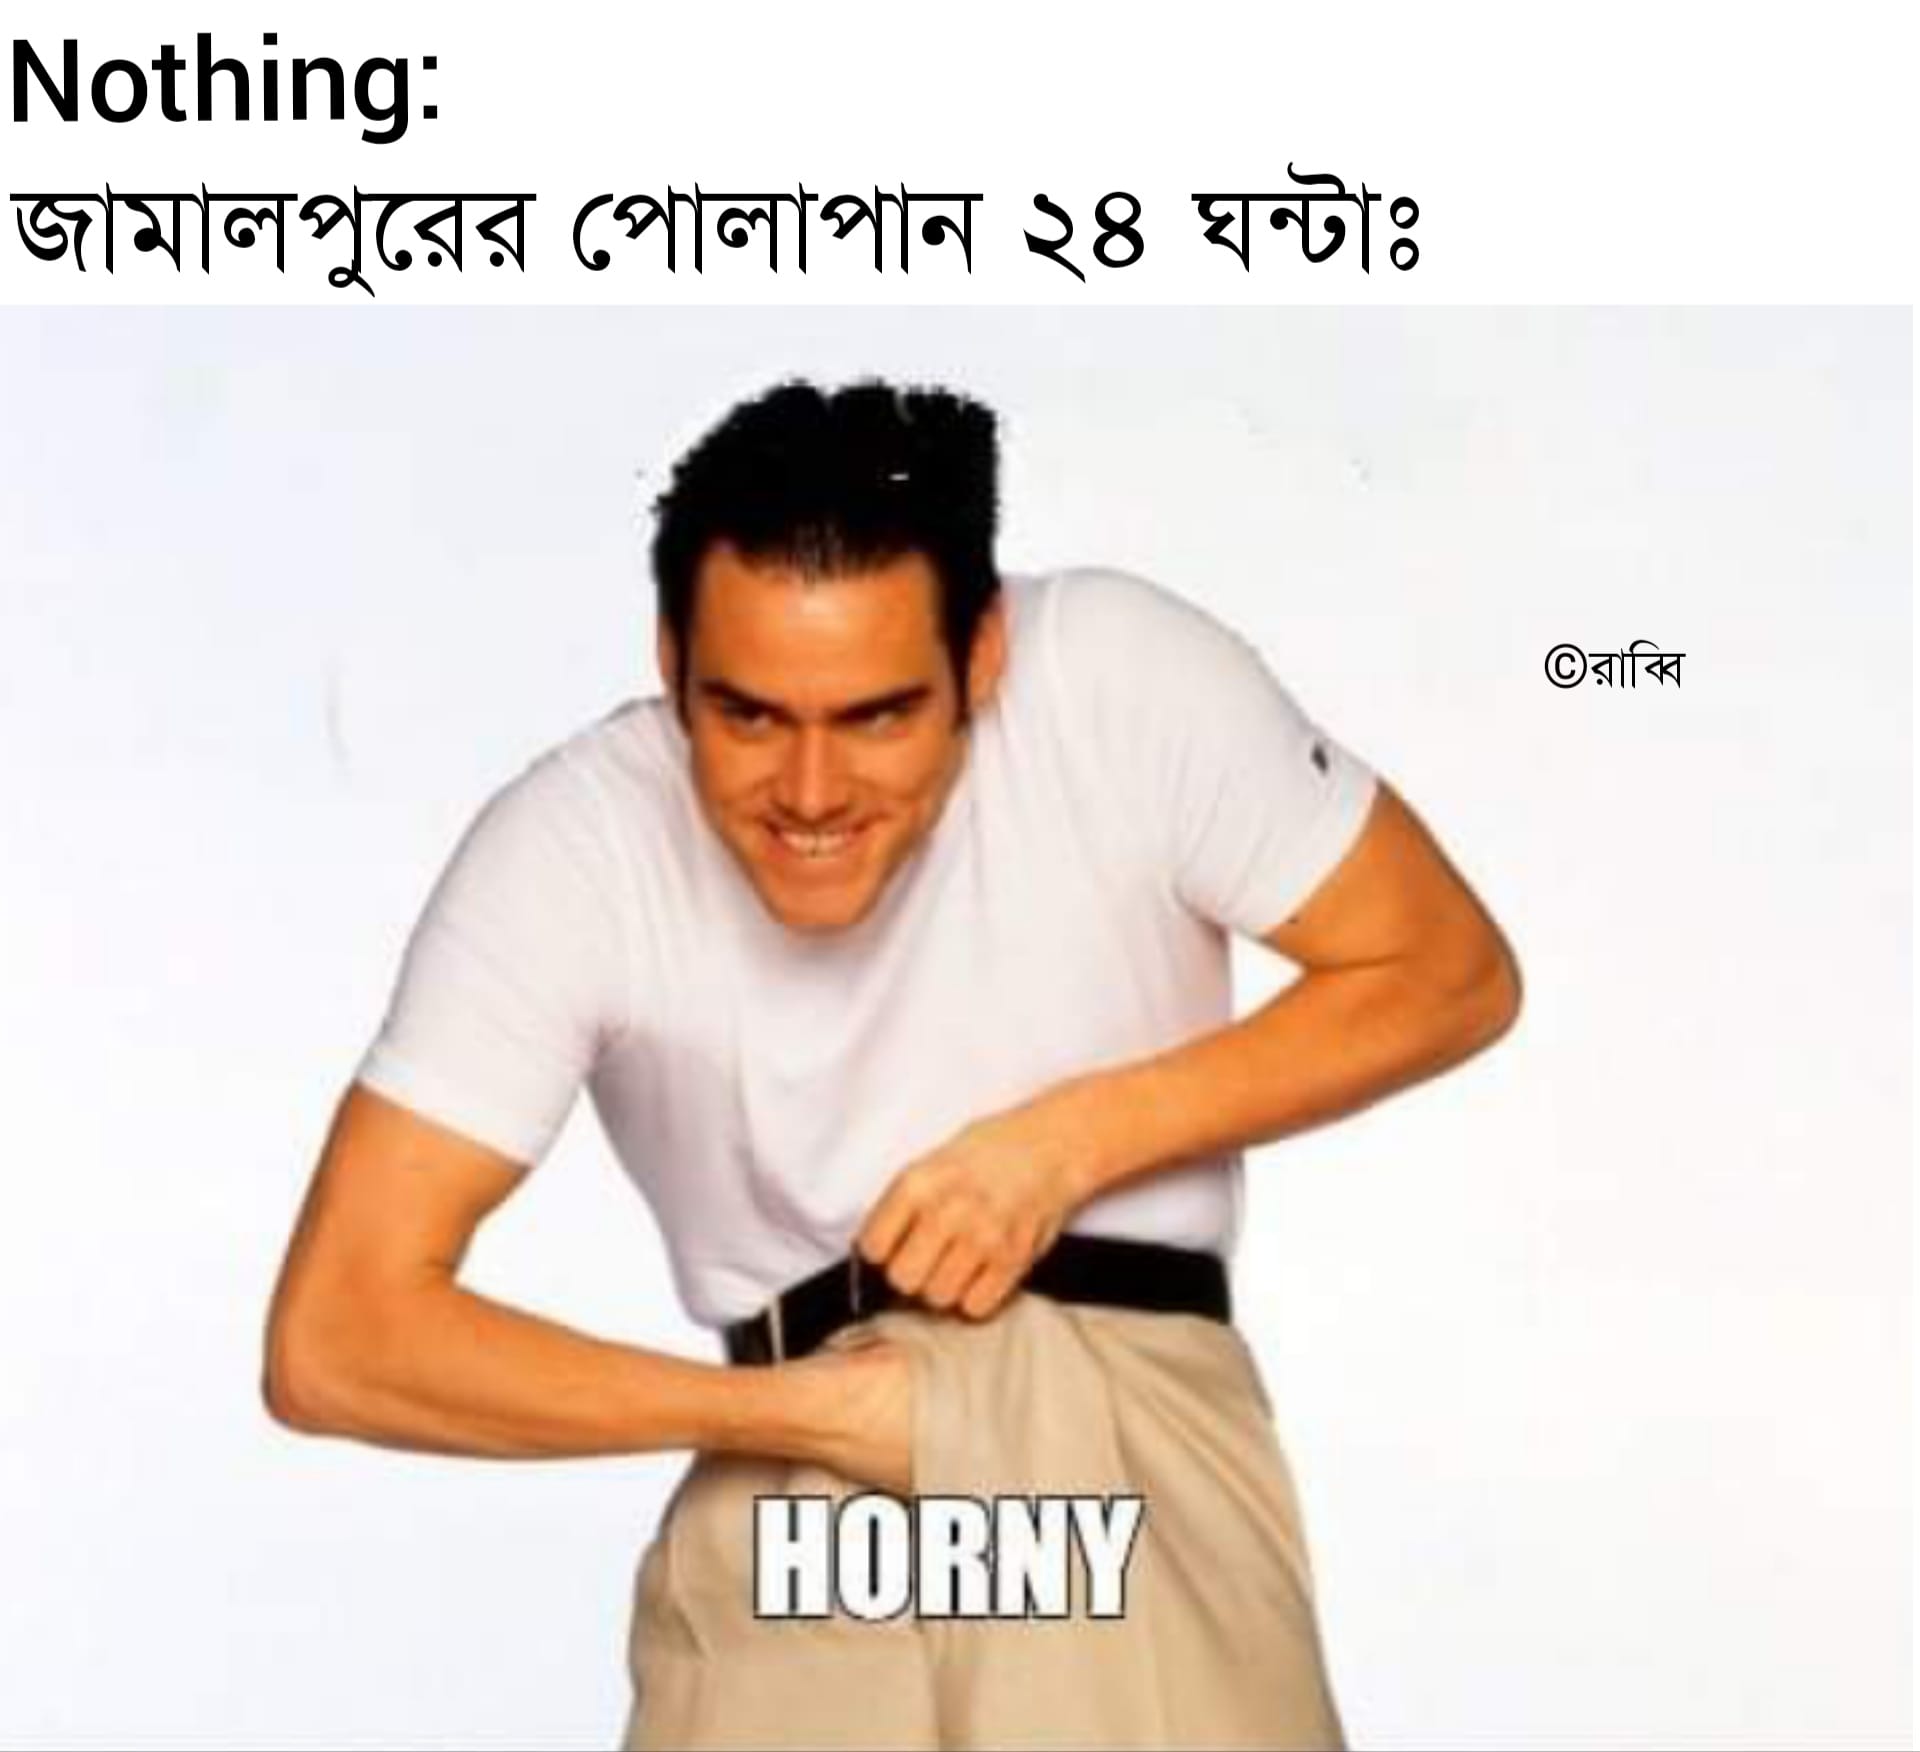
Caption: Nothing: জামালপুরের পোলাপান ২৪ ঘন্টাঃ     HORNY
Label: hate